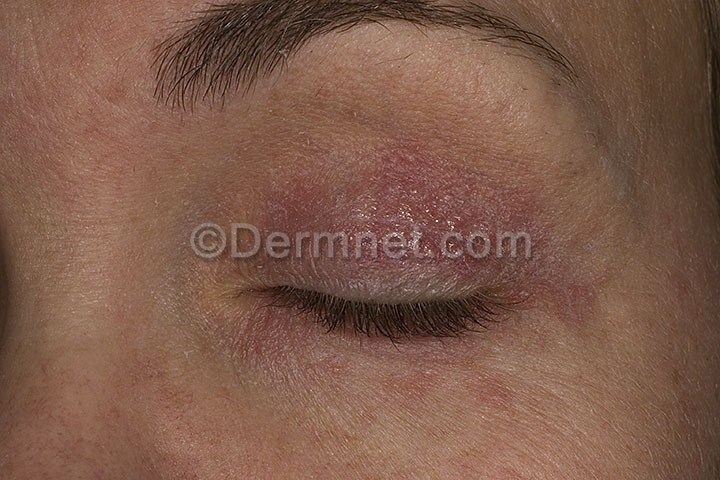
Disease: Eczema Photos